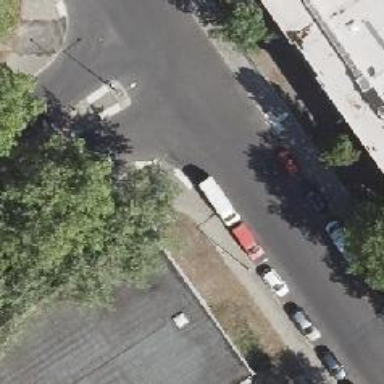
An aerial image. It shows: Unmarked crossing on the road.